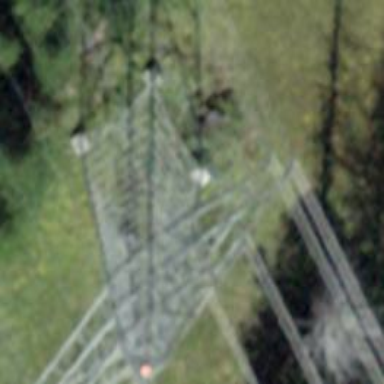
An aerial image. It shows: Power tower.